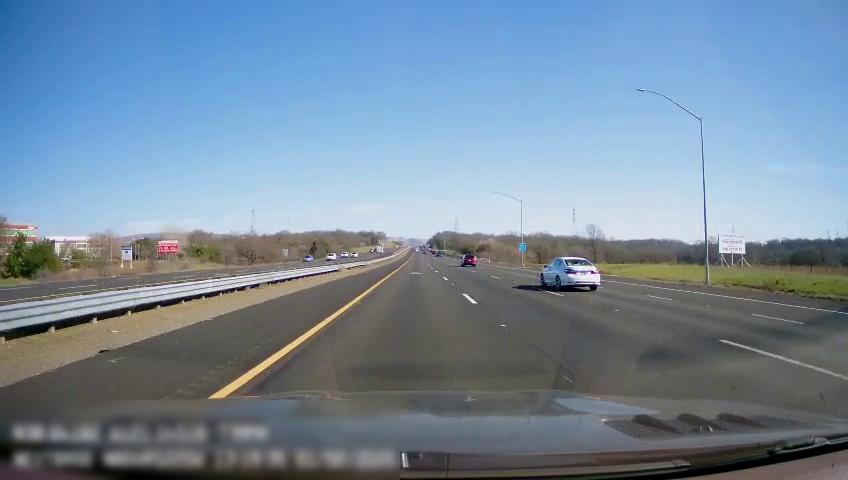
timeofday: Day
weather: Sunny
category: Drivable Space
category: Drivable Space
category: Vehicles | Car
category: Vehicles | SUV
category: Vehicles | Car
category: Vehicles | Car
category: Vehicles | Car
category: Vehicles | Car
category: Lanes | Opposite Lane
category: Lanes | Opposite Lane
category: Lanes | Current Lane
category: Lanes | Current Lane
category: Lanes | Alternate Lane
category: Lanes | Alternate Lane
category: Lanes | Alternate Lane